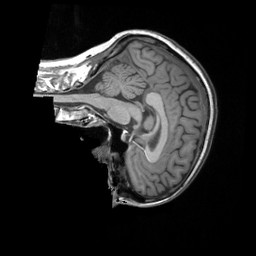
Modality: T1w
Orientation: sagittal
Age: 50
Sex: female
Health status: ill
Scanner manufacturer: siemens
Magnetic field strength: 3 T
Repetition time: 1.9 s
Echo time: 0.00247 s